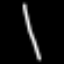
Label: line